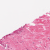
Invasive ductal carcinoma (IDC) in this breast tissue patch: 0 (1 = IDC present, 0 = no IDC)